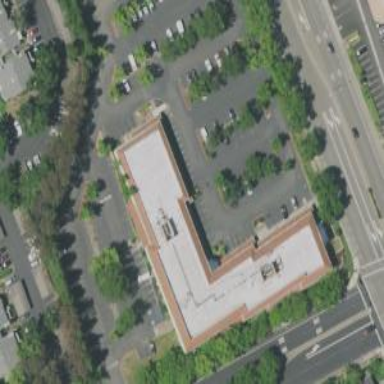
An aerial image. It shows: Commercial building.